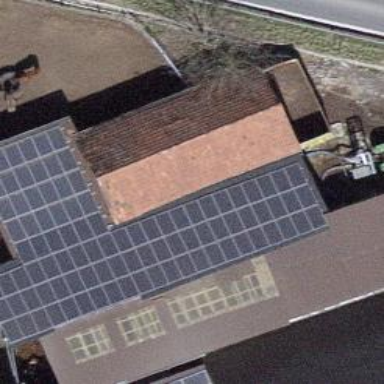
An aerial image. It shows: Solar power generator utilizing photovoltaic technology with solar photovoltaic panels.